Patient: sex M, age 46
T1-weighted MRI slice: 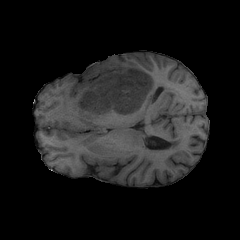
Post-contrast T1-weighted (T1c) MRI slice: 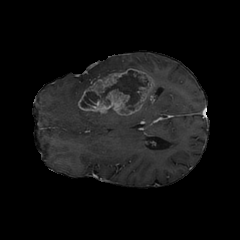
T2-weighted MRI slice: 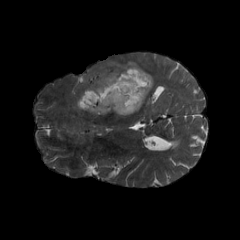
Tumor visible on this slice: yes
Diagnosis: Glioblastoma, IDH-wildtype
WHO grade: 4